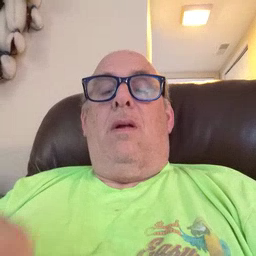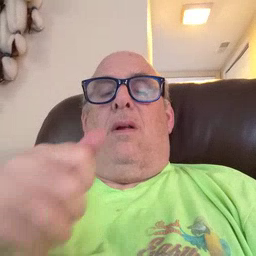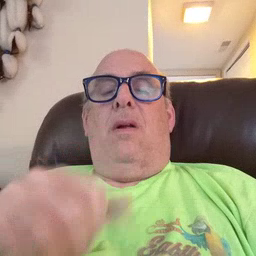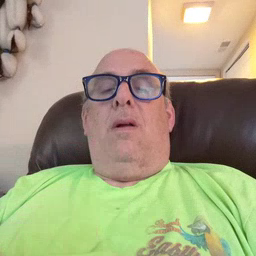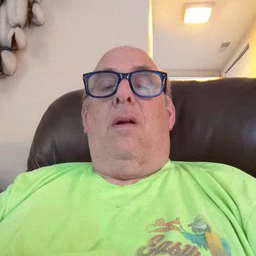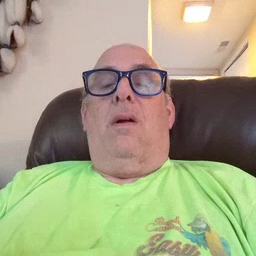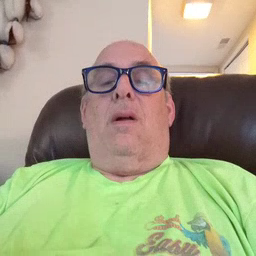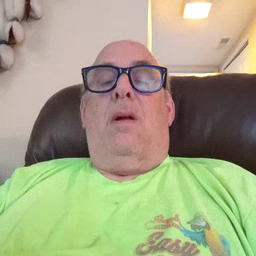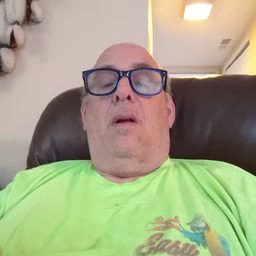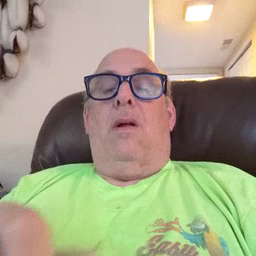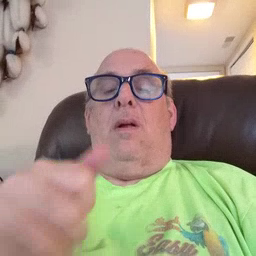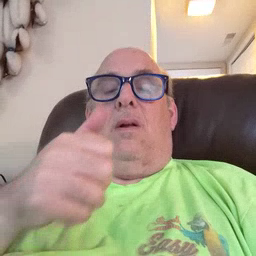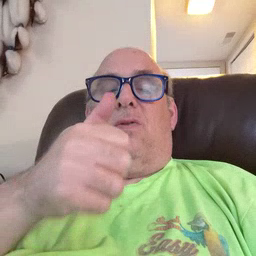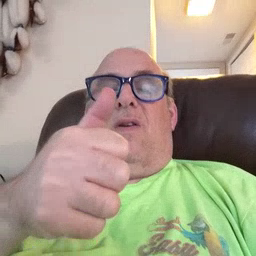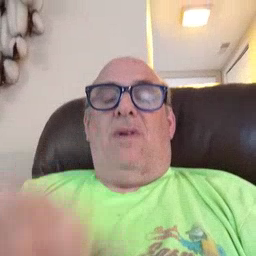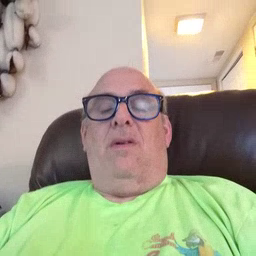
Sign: yourself